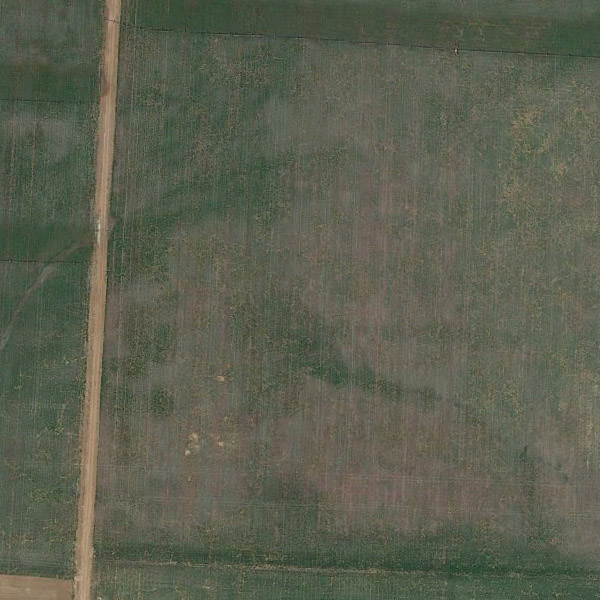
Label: Meadow